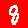
Digit: 8